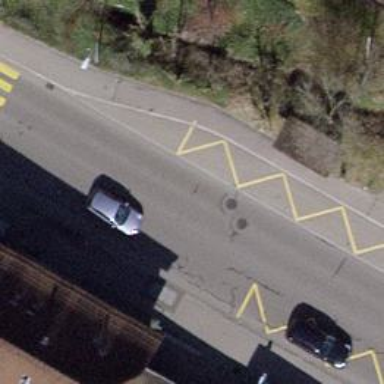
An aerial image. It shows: Public transport stop position.